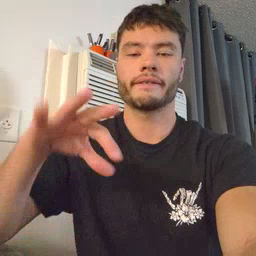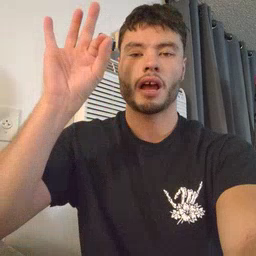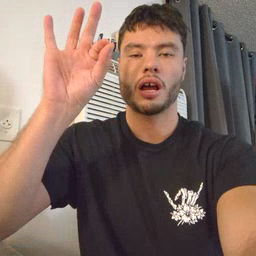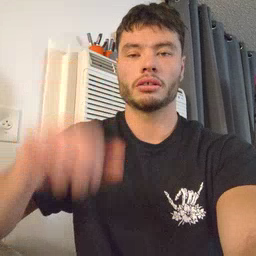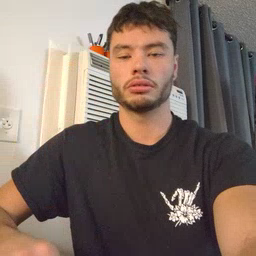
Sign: find